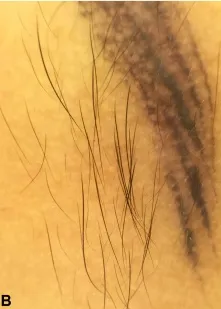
A-C, Hypotrichosis in the 15-year-old patient. Similar presentation is found in the 13-year-old patient. B, Dermatoscopy shows spars thin hair of the left eyebrow with eyebrows tattoo.
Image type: medical_photograph (skin_photograph)